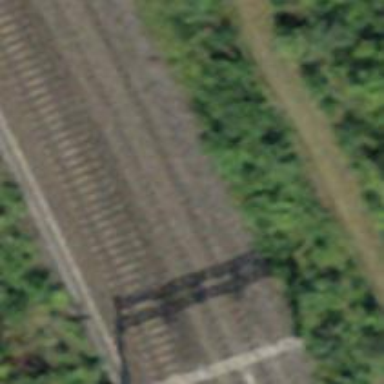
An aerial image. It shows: Railway with electrified contact lines.